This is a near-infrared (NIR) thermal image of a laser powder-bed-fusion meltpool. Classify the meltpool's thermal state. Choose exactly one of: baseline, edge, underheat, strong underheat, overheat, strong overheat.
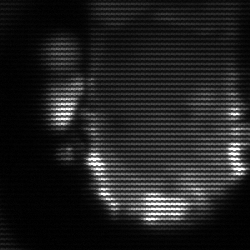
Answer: baseline